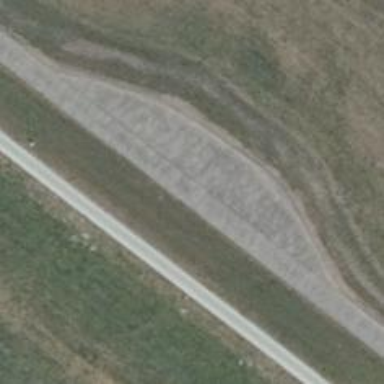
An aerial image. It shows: Passing place on the road.